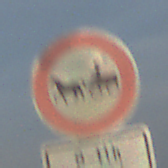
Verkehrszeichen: VerbotGespannfuhrwerke
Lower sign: ZeitangabenOhneBeschraenkungAufWochentage2
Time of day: SunriseSunset
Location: Outdoor (Nature)
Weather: PartlyCloudy
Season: NotSpecified
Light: Natural